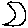
Label: moon